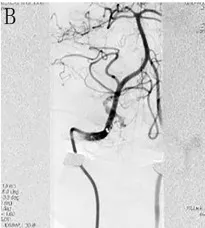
Perioperative neuroimages of Case 13. Emergent cerebral DSA revealed a DAVF located at the foramen magnum supplied by the meningeal branch of the right VA, draining into the enlarged tortuous medullary vein (B).
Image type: radiology (x_ray)